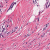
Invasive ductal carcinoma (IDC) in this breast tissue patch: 0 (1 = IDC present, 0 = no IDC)